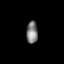
Tissue: lung
Cell type: Epithelial cells
Senescence score: 0.552
Nuclear area (px): 244
Mean DAPI intensity: 128.299